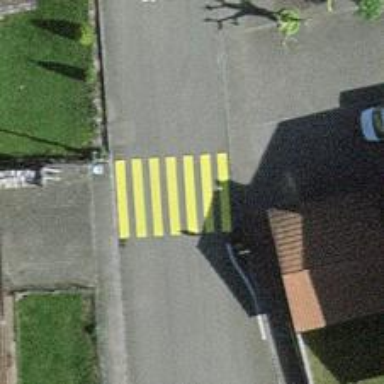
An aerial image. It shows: Uncontrolled zebra crossing on the road.